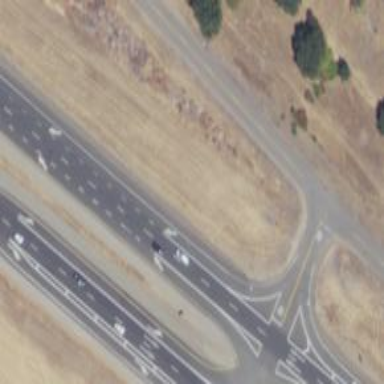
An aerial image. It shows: Expressway with asphalt surface classified as trunk highway.